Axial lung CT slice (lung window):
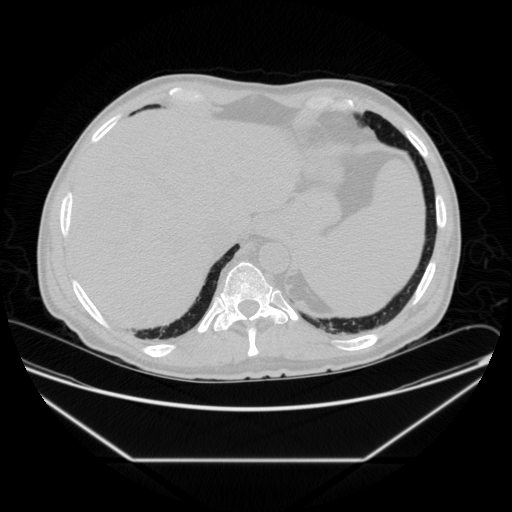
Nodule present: no